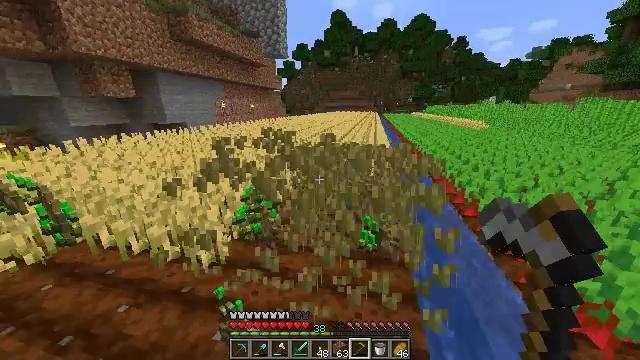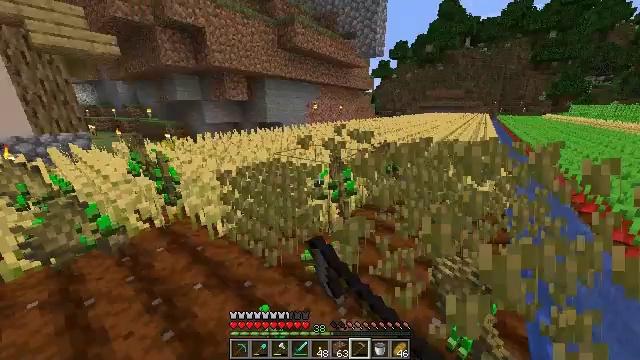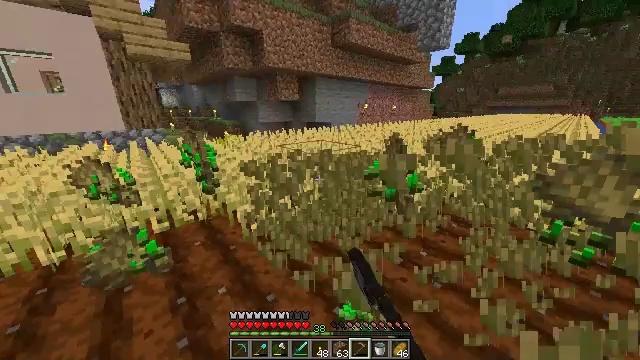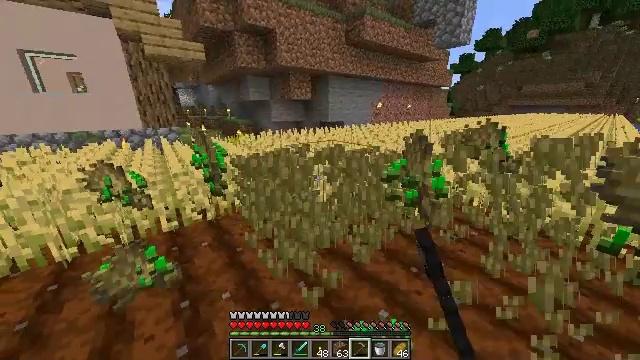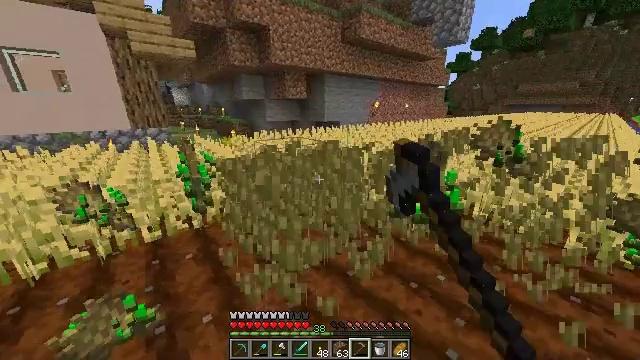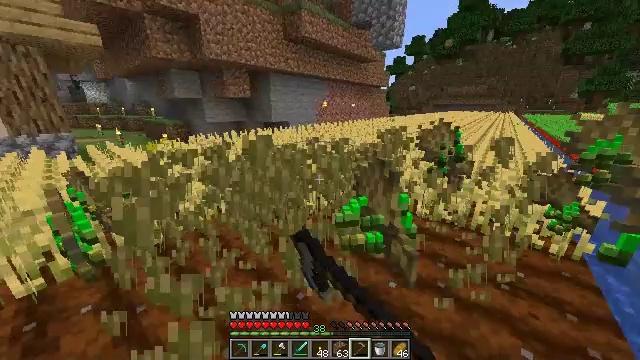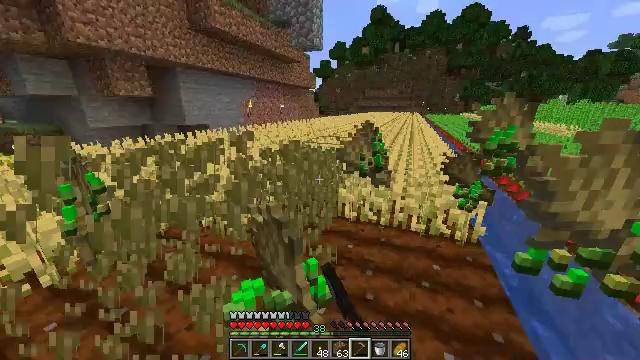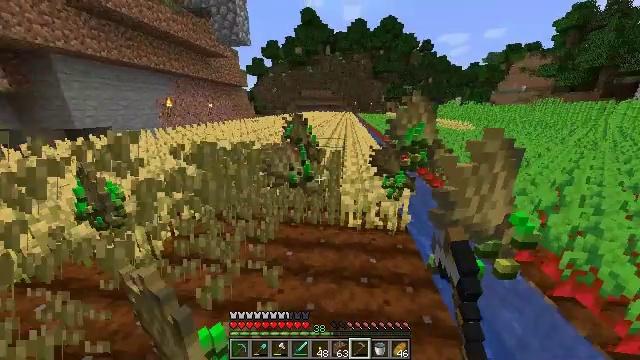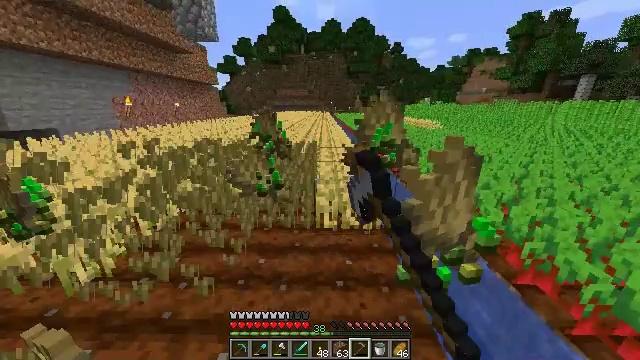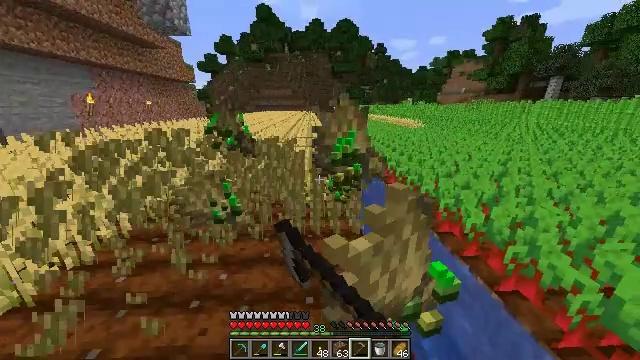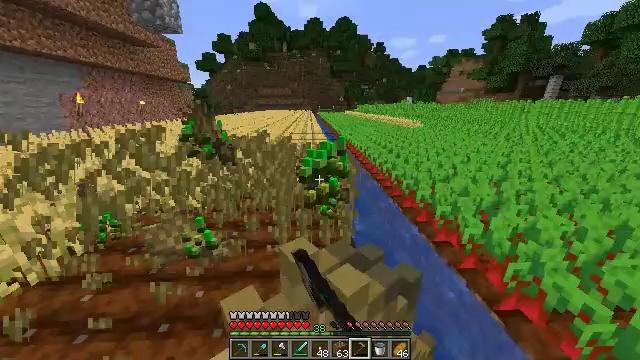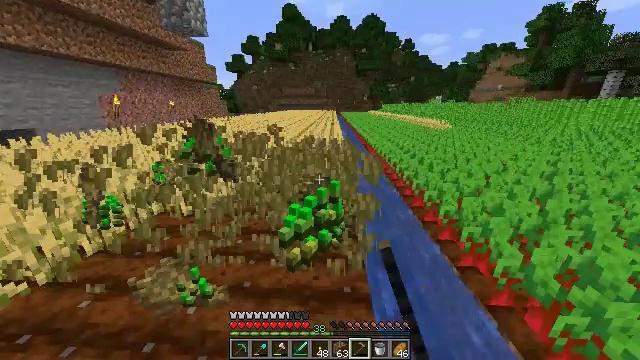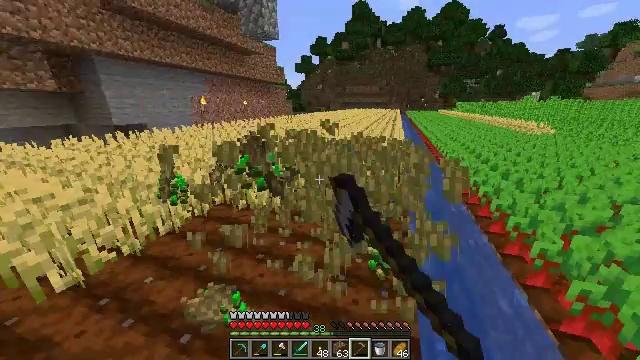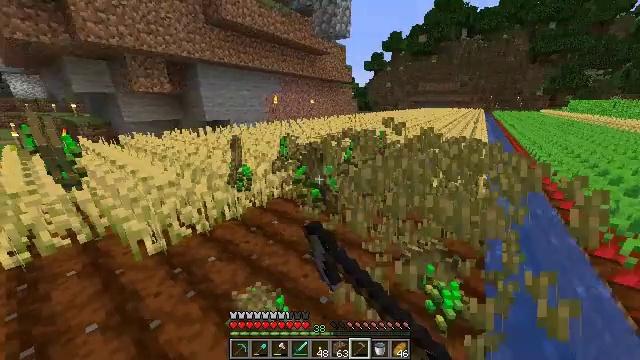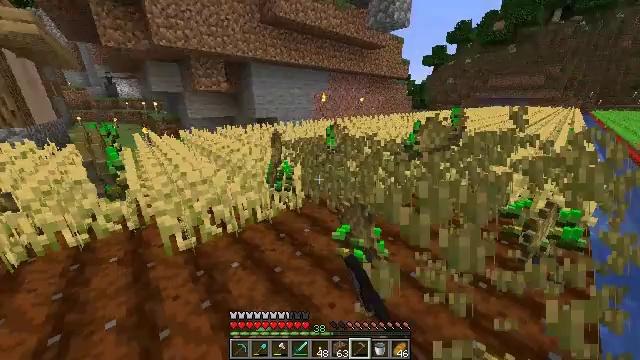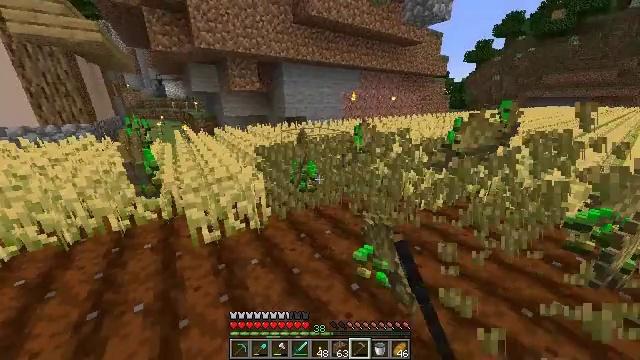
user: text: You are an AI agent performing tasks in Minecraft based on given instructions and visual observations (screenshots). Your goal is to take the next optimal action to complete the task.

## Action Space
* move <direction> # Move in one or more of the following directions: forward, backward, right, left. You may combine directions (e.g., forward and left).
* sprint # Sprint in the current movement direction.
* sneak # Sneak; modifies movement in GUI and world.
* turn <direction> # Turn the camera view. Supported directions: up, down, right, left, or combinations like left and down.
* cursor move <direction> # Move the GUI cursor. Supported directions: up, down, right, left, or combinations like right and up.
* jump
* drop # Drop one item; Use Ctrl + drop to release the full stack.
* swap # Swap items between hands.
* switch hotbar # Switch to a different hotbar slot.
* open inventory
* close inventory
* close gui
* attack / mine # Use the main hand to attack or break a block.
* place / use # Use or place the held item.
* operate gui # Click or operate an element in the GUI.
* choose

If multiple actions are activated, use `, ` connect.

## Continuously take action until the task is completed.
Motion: motion action
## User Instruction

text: Destroy the wheat to collect it.
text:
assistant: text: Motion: move forward, sprint, turn left, attack / mine
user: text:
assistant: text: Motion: move forward, sprint, turn left, attack / mine
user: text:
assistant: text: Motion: move forward, sprint, turn left, attack / mine
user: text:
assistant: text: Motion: move forward and move right, sprint, attack / mine
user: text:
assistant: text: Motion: move forward and move right, sprint, turn right, attack / mine
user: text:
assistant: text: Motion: move forward and move right, sprint, turn right, attack / mine
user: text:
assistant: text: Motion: move forward and move right, sprint, turn right, attack / mine
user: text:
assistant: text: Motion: move forward and move right, sprint, turn right, attack / mine
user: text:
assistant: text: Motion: move forward and move right, sprint, turn right, attack / mine
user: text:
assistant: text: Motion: move forward and move right, sprint, attack / mine
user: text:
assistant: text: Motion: move forward, sprint, turn left, attack / mine
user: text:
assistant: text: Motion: move forward, sprint, turn left, attack / mine
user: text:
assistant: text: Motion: move forward, sprint, turn left, attack / mine
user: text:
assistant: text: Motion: move forward, sprint, turn left, attack / mine
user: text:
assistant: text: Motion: move forward and move right, sprint, turn left, attack / mine
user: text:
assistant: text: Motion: move forward and move right, sprint, turn left, attack / mine
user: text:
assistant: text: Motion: move forward and move right, sprint, turn right, attack / mine
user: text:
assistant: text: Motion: move forward and move right, sprint, turn right, attack / mine
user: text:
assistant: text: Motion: move forward and move right, sprint, turn right, attack / mine
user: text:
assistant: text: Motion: move forward and move right, sprint, turn right, attack / mine
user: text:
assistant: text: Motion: move forward and move right, sprint, turn right, attack / mine
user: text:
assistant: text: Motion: move forward and move right, sprint, turn right, attack / mine
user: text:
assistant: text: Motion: move forward, sprint, attack / mine
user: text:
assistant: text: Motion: move forward, sprint, turn left, attack / mine
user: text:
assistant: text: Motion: move forward, sprint, turn left, attack / mine
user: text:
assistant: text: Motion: move forward, sprint, turn left, attack / mine
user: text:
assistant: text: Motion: move forward and move right, sprint, turn left, attack / mine
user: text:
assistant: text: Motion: move forward and move right, sprint, turn left, attack / mine
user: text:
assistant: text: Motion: move forward and move right, sprint, attack / mine
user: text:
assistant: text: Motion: move forward and move right, sprint, turn right, attack / mine